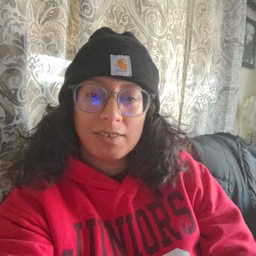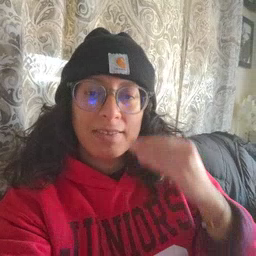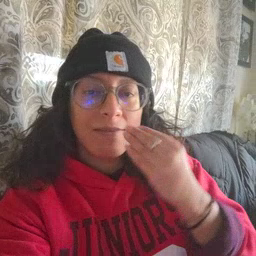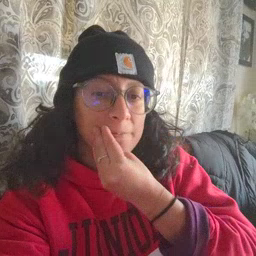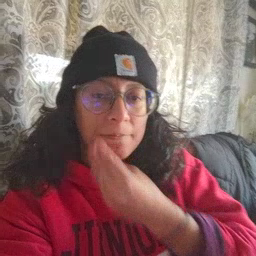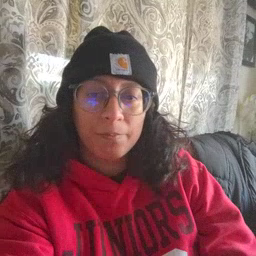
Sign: napkin